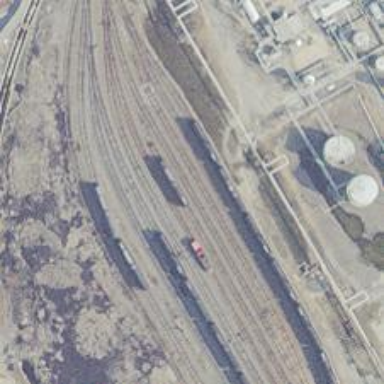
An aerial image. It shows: Railway yard in service.